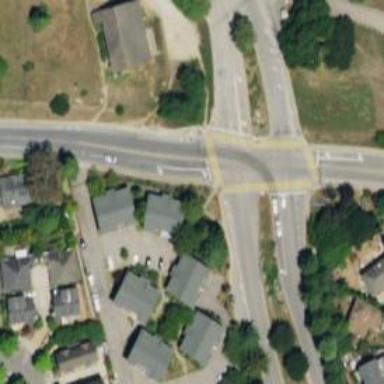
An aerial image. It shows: Secondary road with asphalt surface and separate sidewalk.